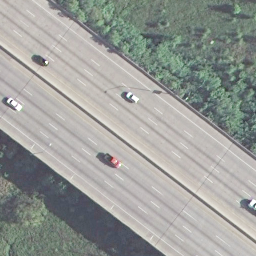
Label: freeway